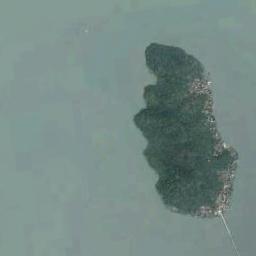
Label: island